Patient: sex M, age 48
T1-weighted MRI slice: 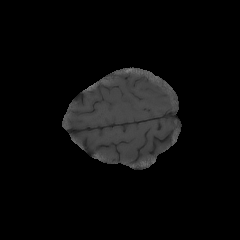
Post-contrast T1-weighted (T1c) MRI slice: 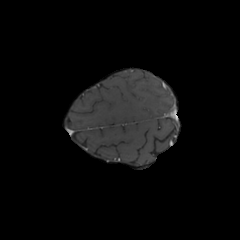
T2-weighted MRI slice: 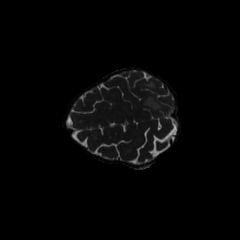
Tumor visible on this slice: yes
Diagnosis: Glioblastoma, IDH-wildtype
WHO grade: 4